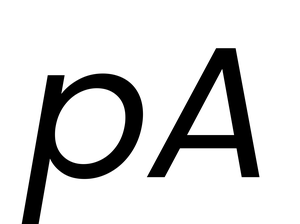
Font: Poppins-Italic